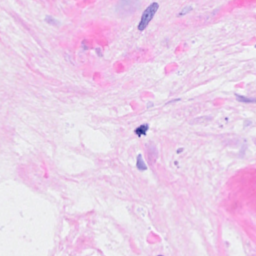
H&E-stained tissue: Breast